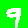
Digit: 9